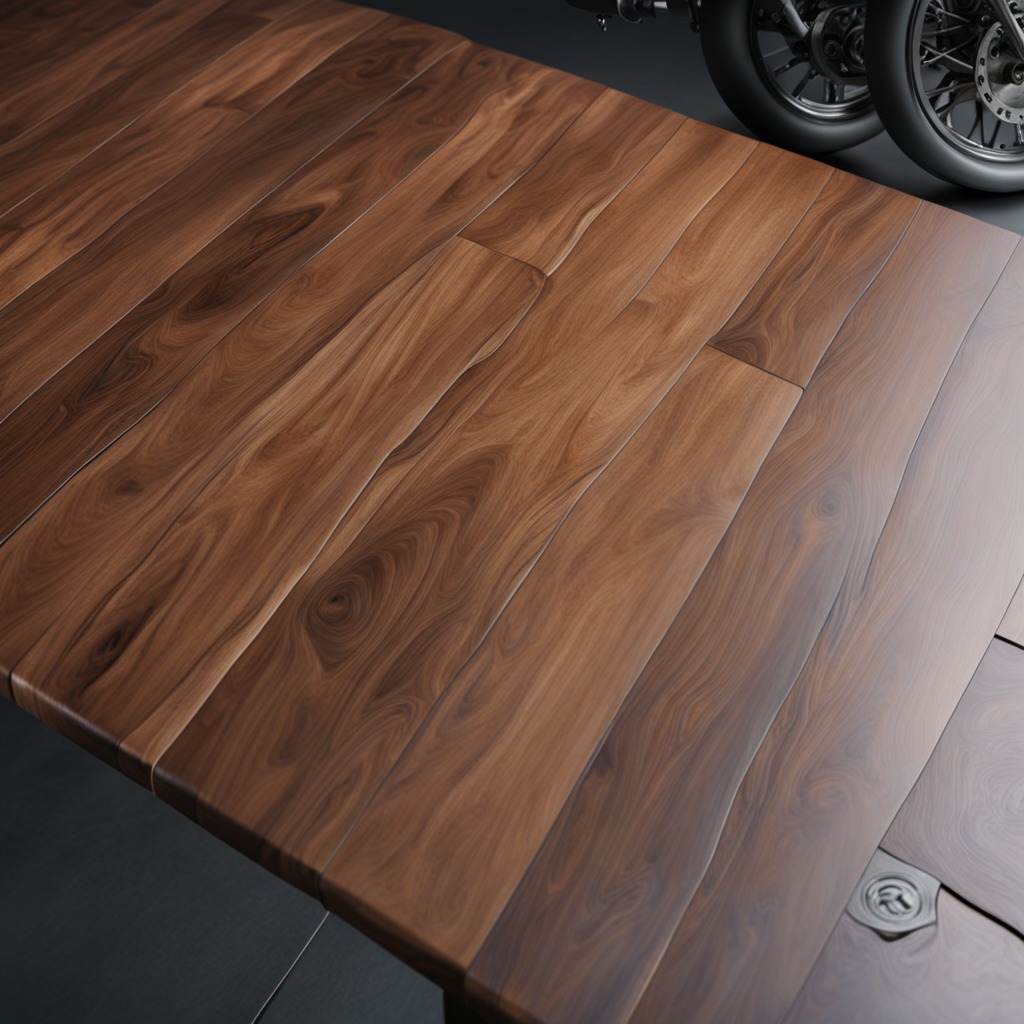
A metal nut is lying on an oil-spilled wooden table in a vintage motorcycle garage.